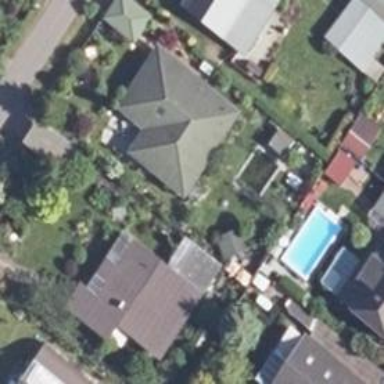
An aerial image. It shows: Simple house.